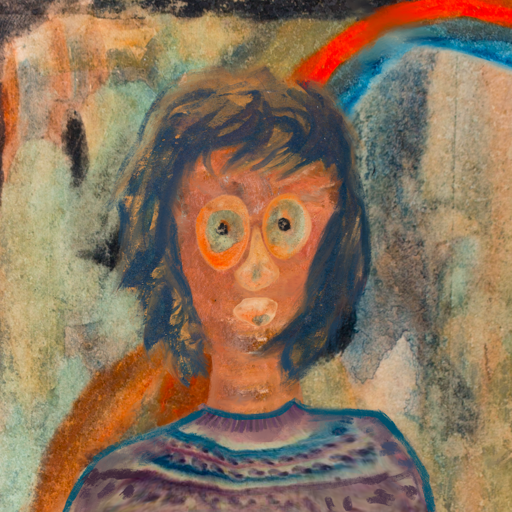
Background: Childish, Head And Neck Front: Boggyland, Face Front: Childish, Bust: HillGirl, Hair Front: InTheSun, Head Accessory: Blank, Second Necklace: Blank, Necklace: Blank, Baby: Blank